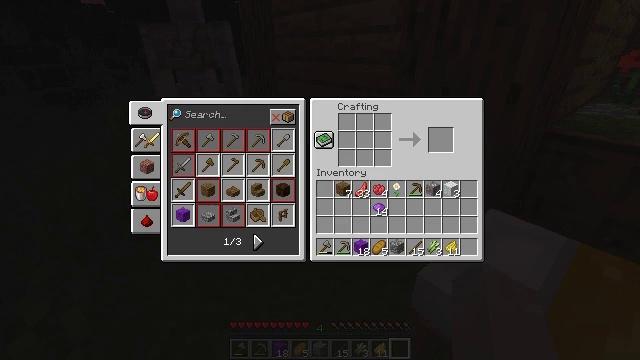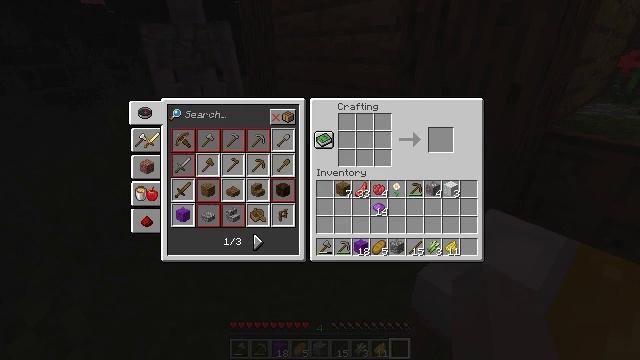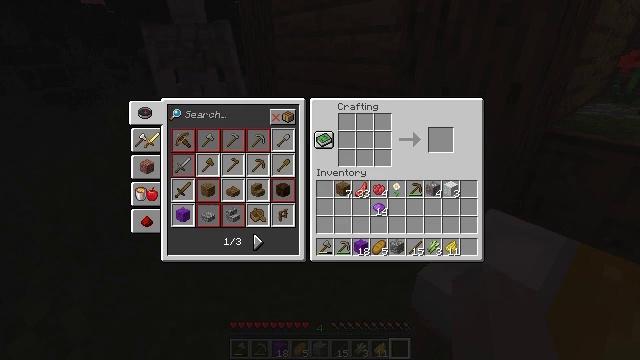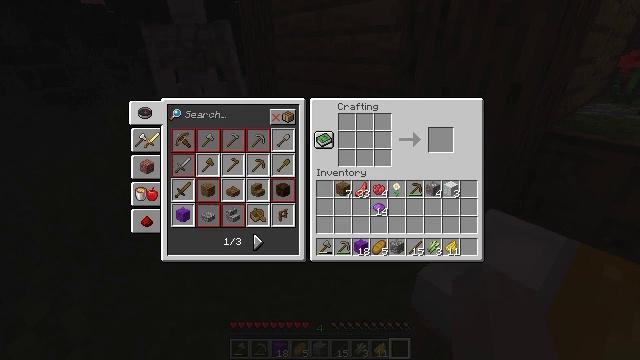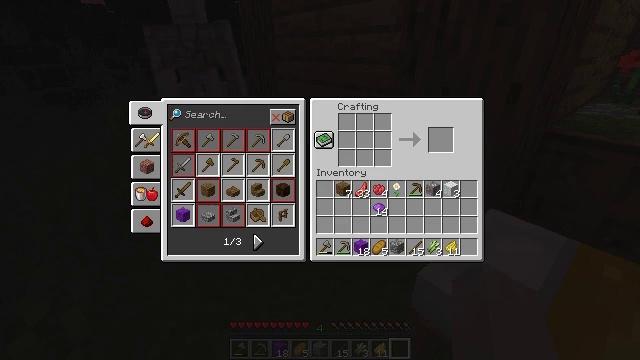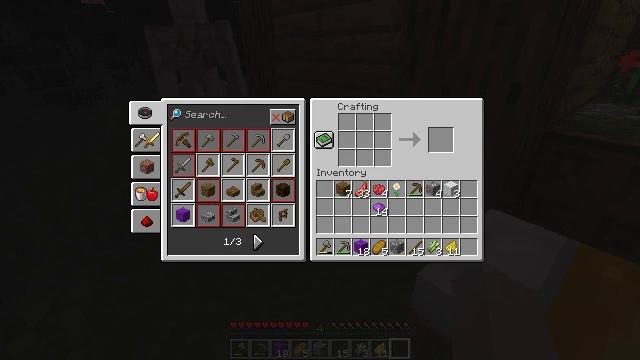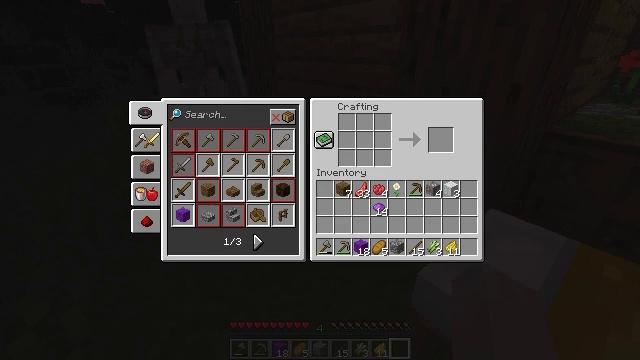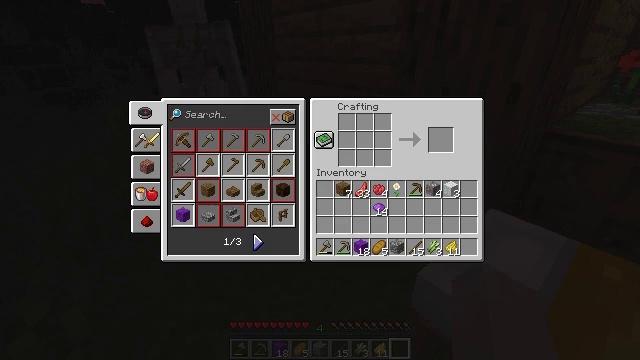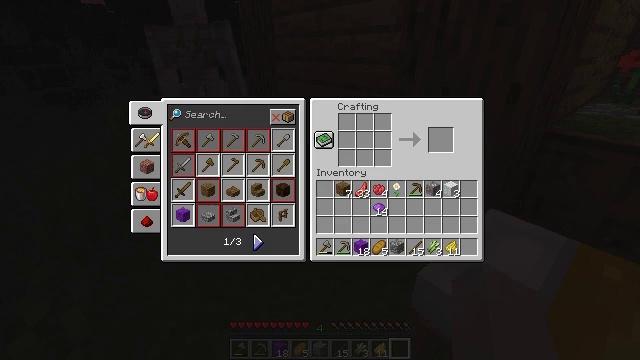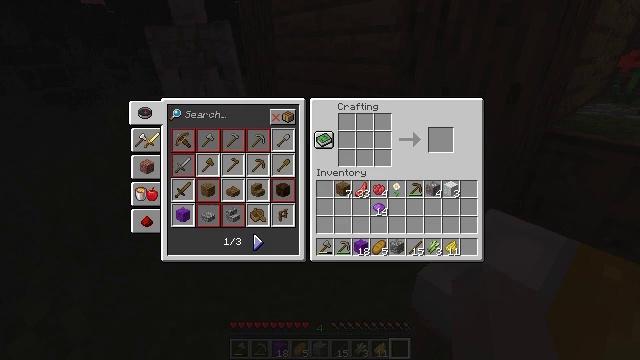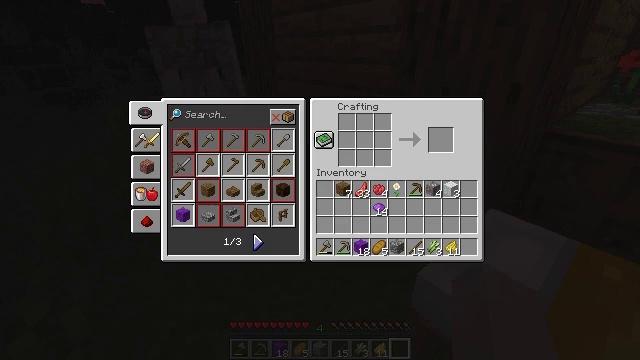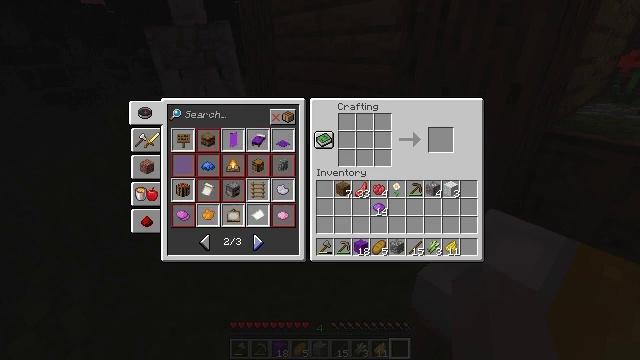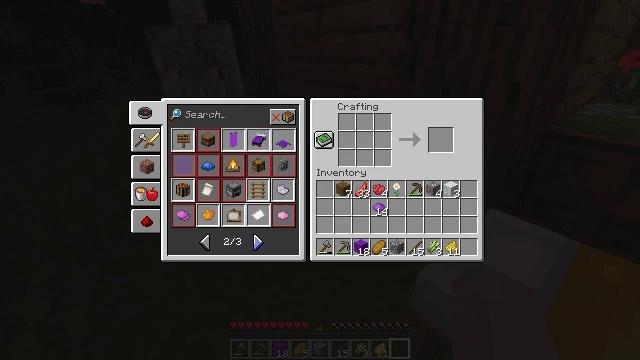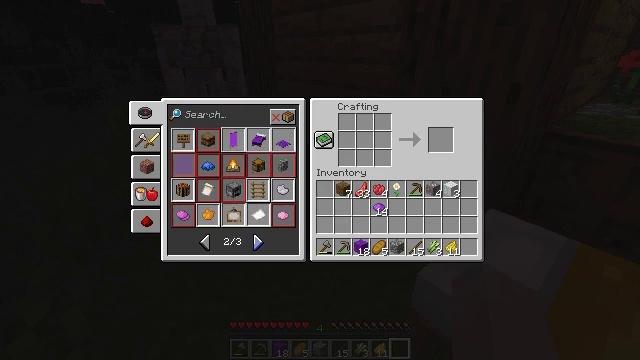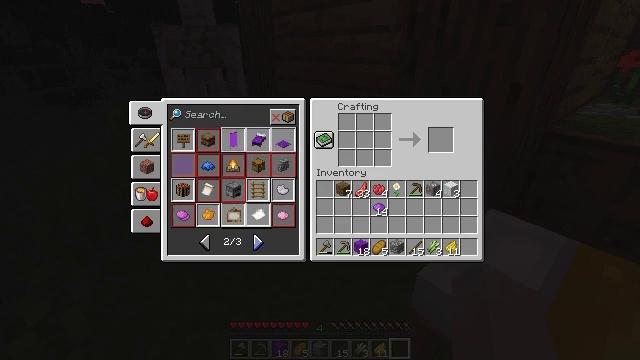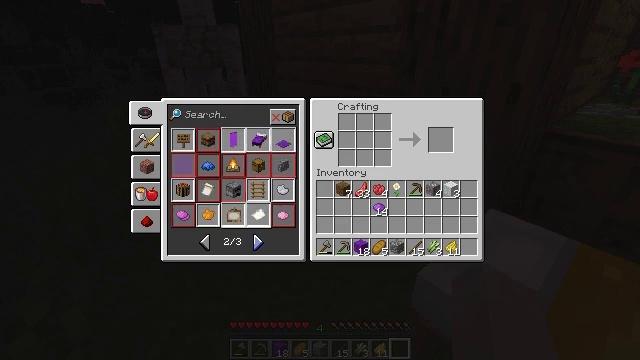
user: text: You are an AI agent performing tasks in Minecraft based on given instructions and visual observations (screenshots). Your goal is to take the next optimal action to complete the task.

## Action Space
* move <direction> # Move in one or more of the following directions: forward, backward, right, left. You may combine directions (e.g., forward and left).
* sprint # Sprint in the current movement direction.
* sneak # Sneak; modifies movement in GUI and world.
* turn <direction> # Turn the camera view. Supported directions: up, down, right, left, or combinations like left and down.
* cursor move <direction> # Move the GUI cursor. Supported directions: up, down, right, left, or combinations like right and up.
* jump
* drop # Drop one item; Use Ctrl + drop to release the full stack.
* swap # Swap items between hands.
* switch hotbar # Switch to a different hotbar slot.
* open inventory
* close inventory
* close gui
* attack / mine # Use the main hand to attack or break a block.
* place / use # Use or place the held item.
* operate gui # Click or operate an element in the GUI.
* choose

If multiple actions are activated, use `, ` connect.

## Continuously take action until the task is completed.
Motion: motion action
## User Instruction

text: Create a purple banner using a banner and purple dye.
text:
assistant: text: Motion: cursor move left and down
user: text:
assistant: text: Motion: no_op
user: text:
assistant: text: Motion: no_op
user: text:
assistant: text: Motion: no_op
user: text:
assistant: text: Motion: no_op
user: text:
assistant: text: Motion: no_op
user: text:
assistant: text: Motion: no_op
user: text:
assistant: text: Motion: no_op
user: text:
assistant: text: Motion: no_op
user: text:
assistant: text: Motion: no_op
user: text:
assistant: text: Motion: operate gui
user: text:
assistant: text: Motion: operate gui
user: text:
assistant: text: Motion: no_op
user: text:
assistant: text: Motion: no_op
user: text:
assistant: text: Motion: no_op
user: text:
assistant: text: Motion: no_op
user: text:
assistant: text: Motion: no_op
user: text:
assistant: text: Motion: no_op
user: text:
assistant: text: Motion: no_op
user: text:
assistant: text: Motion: no_op
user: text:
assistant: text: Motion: no_op
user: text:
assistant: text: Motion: no_op
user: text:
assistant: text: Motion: no_op
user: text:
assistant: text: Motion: no_op
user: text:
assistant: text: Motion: no_op
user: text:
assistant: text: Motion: no_op
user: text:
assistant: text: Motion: no_op
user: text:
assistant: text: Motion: no_op
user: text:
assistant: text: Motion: no_op
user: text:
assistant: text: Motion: no_op